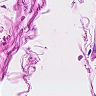
Metastatic tissue present: no